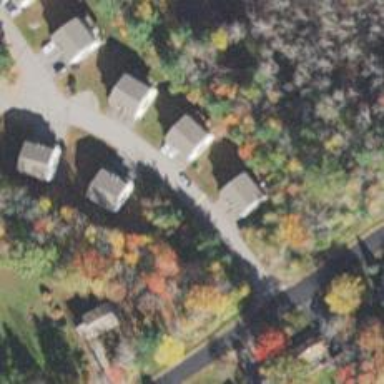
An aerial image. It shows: Residential road.